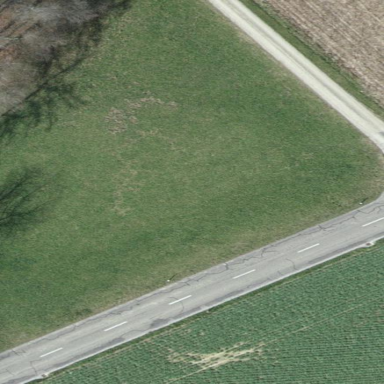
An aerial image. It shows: Open area covered with grass.